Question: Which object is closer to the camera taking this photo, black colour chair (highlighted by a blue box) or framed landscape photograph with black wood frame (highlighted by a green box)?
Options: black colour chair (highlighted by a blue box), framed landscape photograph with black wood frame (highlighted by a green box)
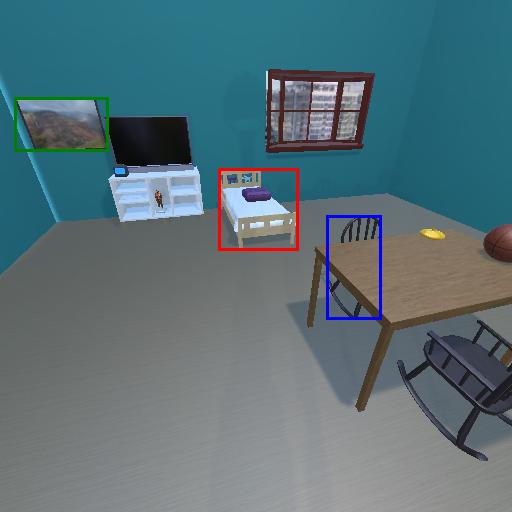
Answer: black colour chair (highlighted by a blue box)